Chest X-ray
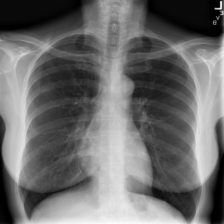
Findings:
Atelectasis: negative
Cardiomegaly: negative
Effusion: negative
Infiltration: negative
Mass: negative
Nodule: negative
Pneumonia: negative
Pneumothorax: negative
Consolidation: negative
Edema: negative
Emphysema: negative
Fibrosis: negative
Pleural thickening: negative
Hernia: negative